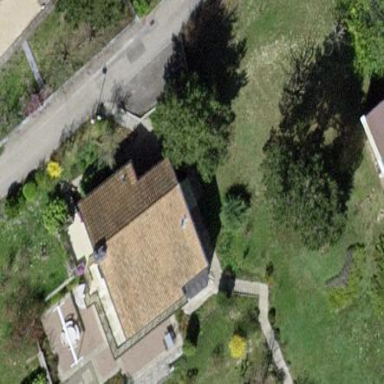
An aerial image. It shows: Simple house.